Field crop: maize
Growth stage: 2
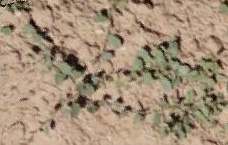
Species: convolvulus